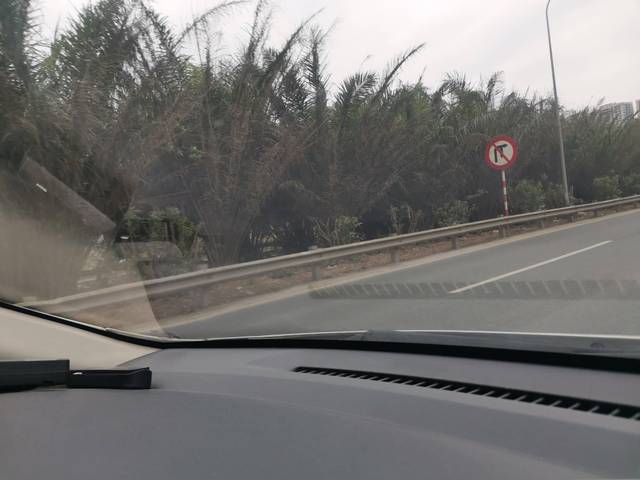
Region: Vietnam
Coordinates: 21.01, 105.747